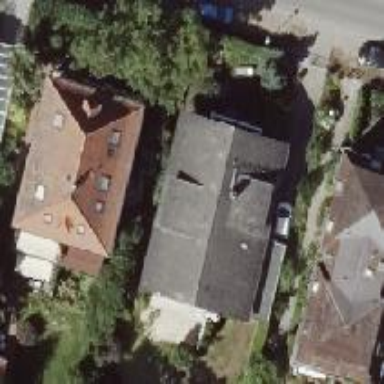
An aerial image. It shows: Detached building.